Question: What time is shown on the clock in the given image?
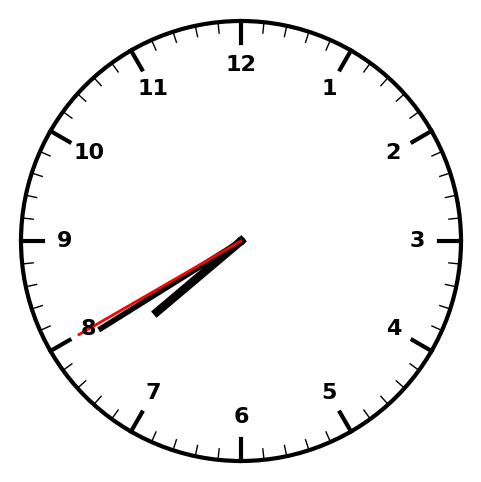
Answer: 07:39:40